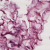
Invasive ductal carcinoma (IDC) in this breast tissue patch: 0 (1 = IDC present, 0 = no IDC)